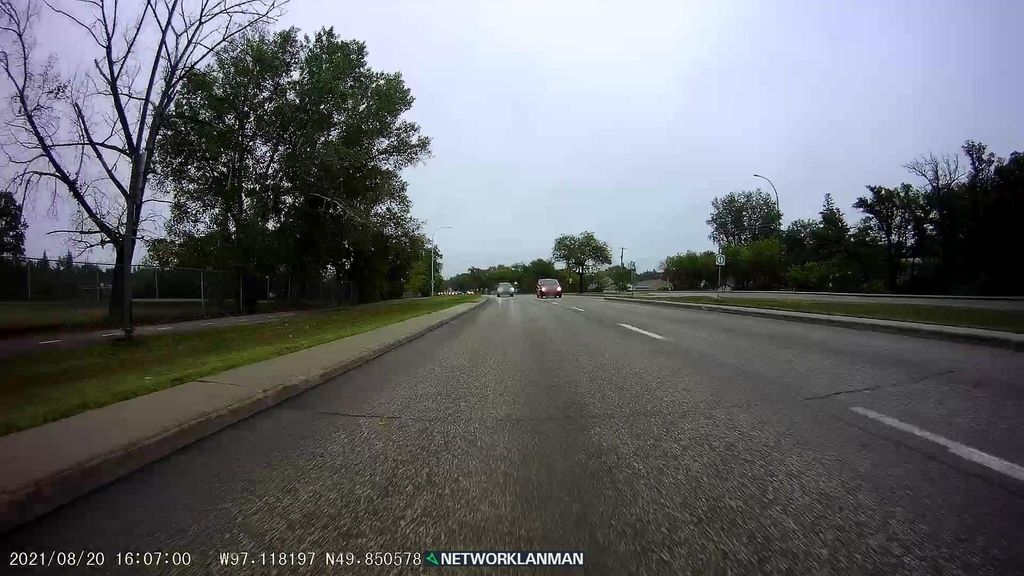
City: winnipeg